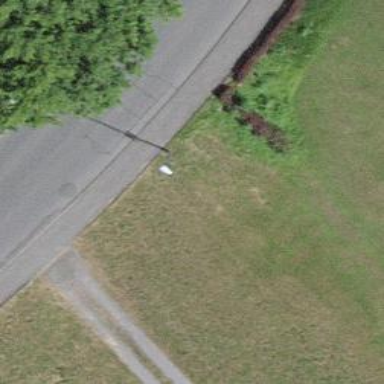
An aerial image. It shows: Sidewalk along the footway.